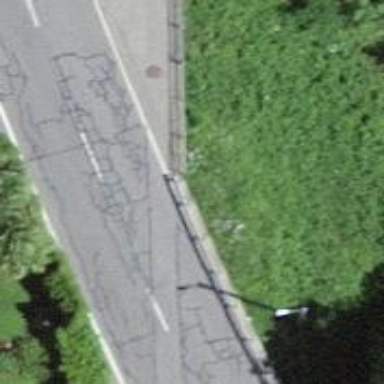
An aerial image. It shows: Guard rail providing support.